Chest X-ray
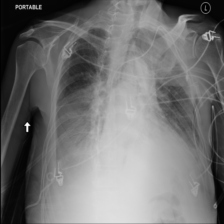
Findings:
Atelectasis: negative
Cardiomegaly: negative
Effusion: negative
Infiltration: negative
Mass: negative
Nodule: negative
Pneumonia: negative
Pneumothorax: negative
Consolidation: negative
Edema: negative
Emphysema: negative
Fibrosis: negative
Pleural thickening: negative
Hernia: negative